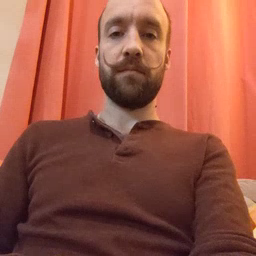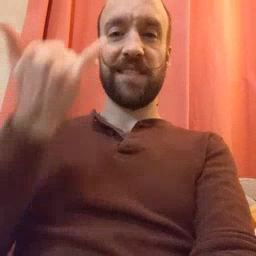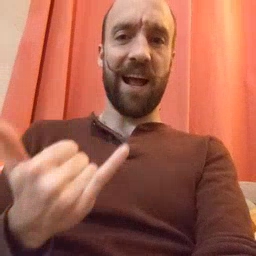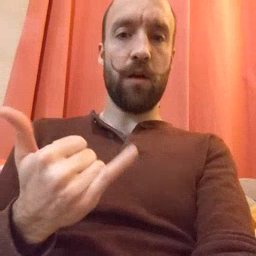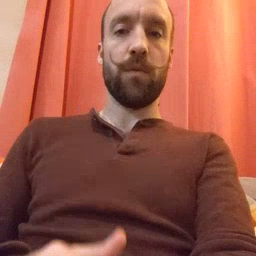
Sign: now